Question: This example displays two tables in two different ways. In the first case, one table is above the other. In the second, they are side by side. The only differences between the two cases are that one uses 'display: inline-block'; also, in the first case, the tables are separated by '<DIV>' with a 'padding-bottom', and in the second they are separated by a '<SPAN>' with a 'padding-right'.
'''
<HTML>
<HEAD>
<TITLE>Title</TITLE>
<STYLE type="text/css">
table { border-collapse: collapse; border-style: solid; border-width: thin }
col { border-style: dotted; border-width: thin }
td { padding-left: 0.05in; padding-right: 0.05in }
</STYLE>
</HEAD>
<BODY>
<TABLE>
<COL><COL><COL><COL><COL><COL>
<TR><TD>x<TD>x<TD>x<TD>x<TD>x<TD>x</TABLE>
<DIV style="padding-bottom: 1em"></DIV>
<TABLE>
<COL><COL><COL><COL><COL><COL>
<TR><TD>y<TD>y<TD>y<TD>y<TD>y<TD>y</TABLE>
<DIV style="padding-bottom: 3em"></DIV>
<TABLE style="display: inline-block">
<COL><COL><COL><COL><COL><COL>
<TR><TD>x<TD>x<TD>x<TD>x<TD>x<TD>x</TABLE>
<SPAN style="padding-right: 3em"></SPAN>
<TABLE style="display: inline-block">
<COL><COL><COL><COL><COL><COL>
<TR><TD>y<TD>y<TD>y<TD>y<TD>y<TD>y</TABLE>
</BODY>
</HTML>
'''
17.6.2.1 of the <URL> spec says about resolving border conflicts in the collapsing border model:
> If none of the styles are 'hidden' and at least one of them is not 'none', then narrow borders are discarded in favor of wider ones. If several have the same 'border-width' then styles are preferred in this order: 'double', 'solid', 'dashed', 'dotted', 'ridge', 'outset', 'groove', and the lowest: 'inset'.
This seems to be working in the first case, where the solid border wins over the dotted one, around the edge of the table. But in the second case, it looks like borders are showing up, perhaps one pixel apart.
Screenshot:

I'm observing this behavior both in Chrome 37.0 and IE11.
Browser bug, or CSS feature? Is there a way to get it to work right in the 'inline-block' case?
Note: Eliminating all the white space between HTML tags didn't help.
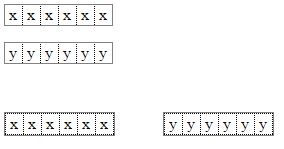
Answer: For what it's worth, to get this to work right use 'inline-table' instead of 'inline-block'
<URL>
Also, I don't think you should ever set a table element with anything but
'display:table' , 'display:inline-table' ( or 'display:none' - if necessary)
-- otherwise things are bound to mess up because you're telling the table not to behave like a table anymore.